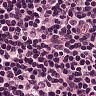
Metastatic tissue present: no